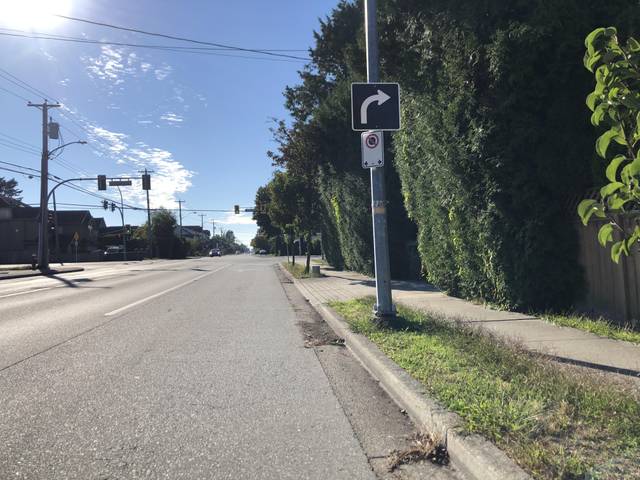
Region: Canada
Coordinates: 49.148, -123.124